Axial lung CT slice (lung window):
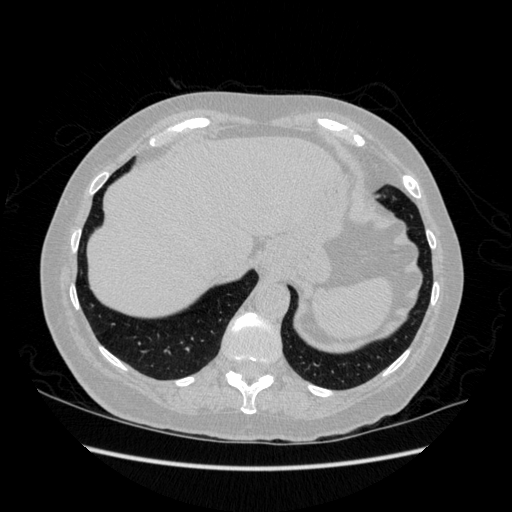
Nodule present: no